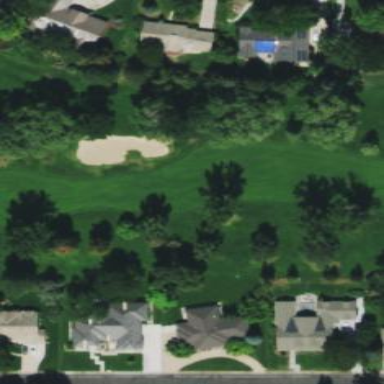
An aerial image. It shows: Golf fairway in the image.